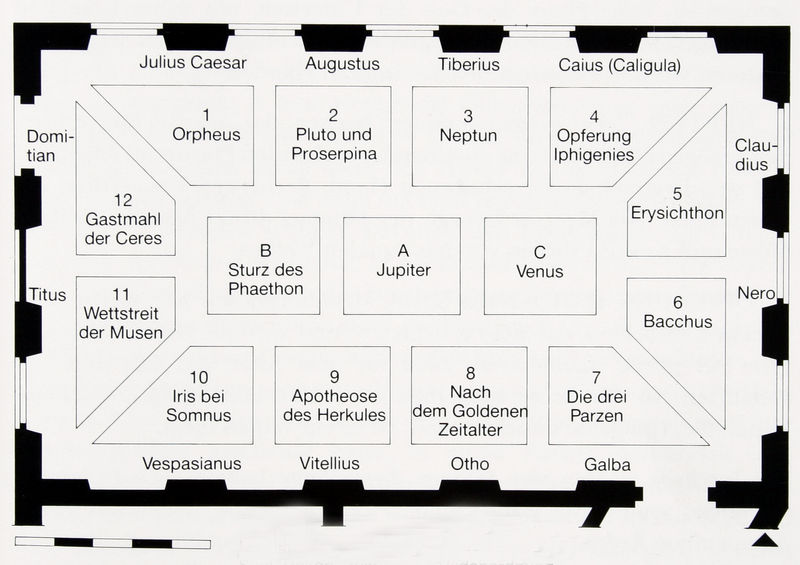
Titel: Lusthaus im nachmaligen Hofgarten, Saal
Künstler: Melchior Bocksberger
Standort: München
Institution: Residenz, Hofgarten, Lusthaus
Schlagwörter: himmel, weiß, frauen, fenster, grau, mitte, männer, raum, schwarz, skizze, tisch, tür, zimmer, haus, muster, wand, geschichte, rahmen, felder, decke, drei, blatt, schiff, schrift, liebe, papier, italien, modern, mauer, grafik, graphik, linien, saal, vorstellung, figuren, kaiser, wein, zahlen, ziffern, muse, tor, halle, rechtecke, wände, eingang, antike, rechteck, palast, linie, schwarzweiss, buchstaben, beschriftung, herrscher, entwurf, mythologie, mahl, schema, namen, rom, ausstellung, quadrate, römer, laibung, statuen, iris, mauern, antik, griechen, götter, bacchus, olymp, griechisch, mythos, fresken, venus, plan, zentrum, könige, tempel, deckengemälde, fresko, museum, golden, jupiter, nummerierung, herkules, mythen, nummer, fresco, römisch, pluto, grundriss, aufbau, nischen, maßstab, deckenmalerei, aufteilung, innenräume, lageplan, pla, lateinisch, augustus, caesar, leibung, masstab, deckenplan, übersicht, grundris, nero, ruhmeshalle, neuzeit, erläuterung, zyklus, erzählung, sagen, ehrenhalle, astronomie, deckenfresko, feldherren, ovid, alphabet, trapez, aufzählung, sitzplan, ausmalung, neptun, diagramm, orpheus, raumplan, claudius, freskenzyklus, planeten, titus, randgebiete, zeitalter, anordnng, domitian, ehrungen, galba, gemäldeanordnung, kaier, kaiserpalast, otho, raumplanund, römische geschichte, stellplan, sternkrieszeichen, trapeze, trionfi, trionfo, warburg, cäsaren, organigramm, ceres, fghj, platzhalter, asdfghjkl, grievhen, satuen, caius